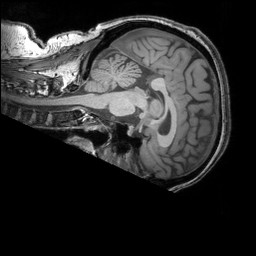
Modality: T1w
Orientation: sagittal
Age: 53
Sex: female
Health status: ill
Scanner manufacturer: siemens
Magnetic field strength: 3 T
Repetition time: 1.75 s
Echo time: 0.00418 s